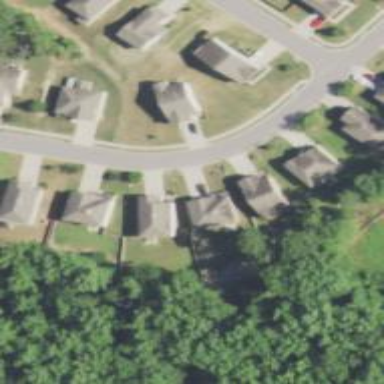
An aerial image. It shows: Residential road.